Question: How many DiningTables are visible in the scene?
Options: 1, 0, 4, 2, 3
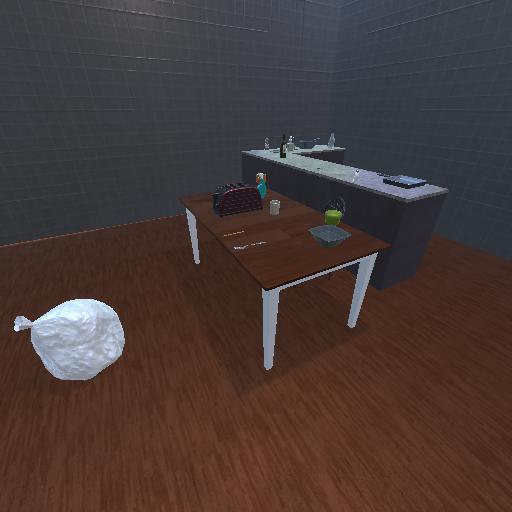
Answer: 1